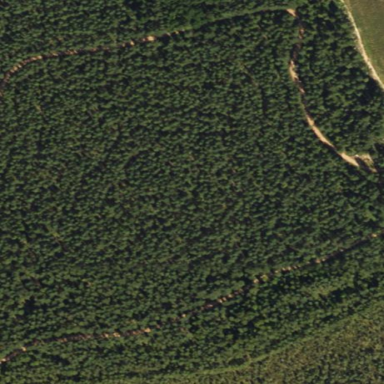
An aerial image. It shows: Forest area predominantly covered with needle-leaved trees.